Question: I'm kinda new to angularJs and Ionic. I have implemented striped tabs following the css documentation of ionic's website.

I would like when i click on a tab that the header doesn't slide (reload) with its content.
Basicaly i need to do something similar than the javascript documentation of ionic, <URL>.
This is my search page :
'''
<ion-view title="Friendlist">
<div class="tabs-striped tabs-top tabs-background-stable tabs-color-calm">
<div class="tabs tabs-icon-left">
<a class="tab-item" href="#">
<i class="icon ion-person"></i>
Followers
</a>
<a class="tab-item" href="#">
<i class="icon ion-star"></i>
Following
</a>
<a class="tab-item active" ui-sref="search">
<i class="icon ion-search"></i>
Search
</a>
</div>
</div>
<ion-content class="has-tabs-top" ng-controller="UserController">
<div class="list list-inset">
<label class="item item-input">
<i class="icon ion-search placeholder-icon"></i>
<input type="text" placeholder="Search">
</label>
</div>
<div class="list">
<div ng-repeat="user in users.user">
<a class="item item-avatar" ui-sref="user({id:user.id})">
<!-- <img ng-src=""> -->
<h2>{{ user.firstname }} {{ user.lastname }}</h2>
</a>
</div>
</div>
</ion-content>
</ion-view>
'''
I'm using 3 different routes that link to 3 different template and probably 3 different controllers.
'''
.state('followers', {
url: '/followers',
templateUrl: 'templates/followers.html'
})
.state('following', {
url: '/following',
templateUrl: 'templates/following.html'
})
.state('search', {
url: '/search',
templateUrl: 'templates/search.html'
})
'''
I'm not sure to do it the right way. I don't mind if the loading of the tab's section is not instant but at least i'd like to keep my striped tabs header static as if the page was not reloading or accessing a new page.
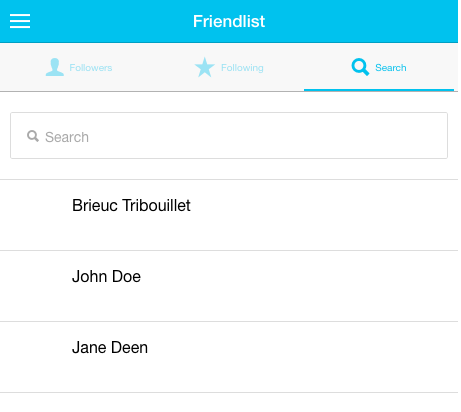
Answer: If you want to do this, you will have to use '<ion-tabs>' directive
'ionic' team has build a nice template if you are getting started . you can use it by running 'ionic start <Your app name> tabs'
But if you are integrating it an existing app, have a look at their template <URL>
and the <URL>
HTH